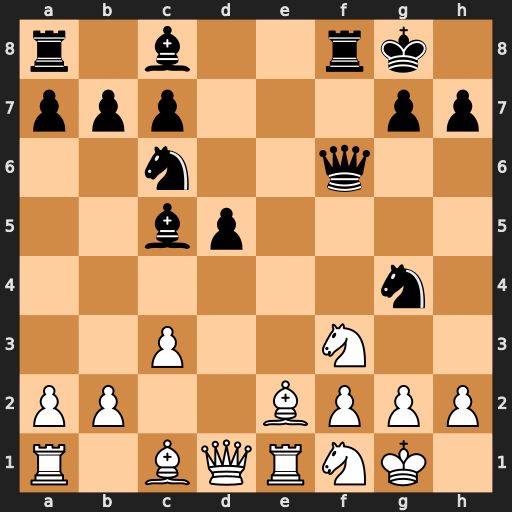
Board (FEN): r1b2rk1/ppp3pp/2n2q2/2bp4/6n1/2P2N2/PP2BPPP/R1BQRNK1
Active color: w
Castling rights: -
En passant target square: -
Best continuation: Qxd5+ Be6 Qxc5